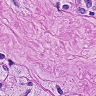
Metastatic tissue present: yes